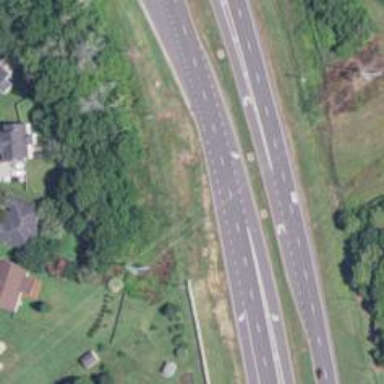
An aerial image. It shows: This image shows trunk highway that functions as expressway.